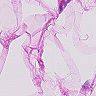
Metastatic tissue present: no